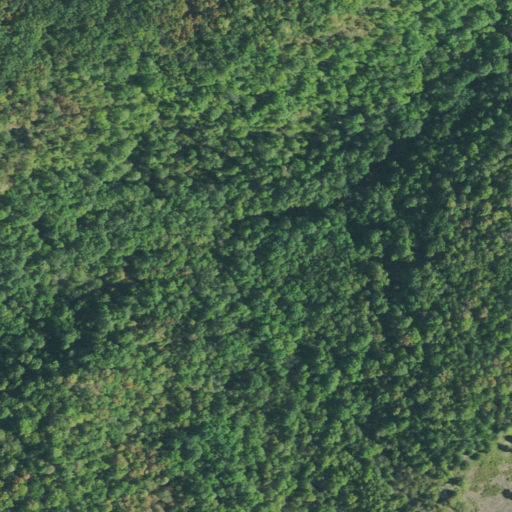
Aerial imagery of valley in Oklahoma named Cedar Hollow containing deciduous forest, mixed forest, grassland, pasture, and open development